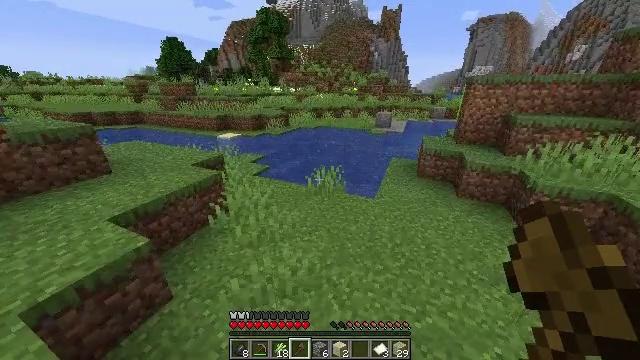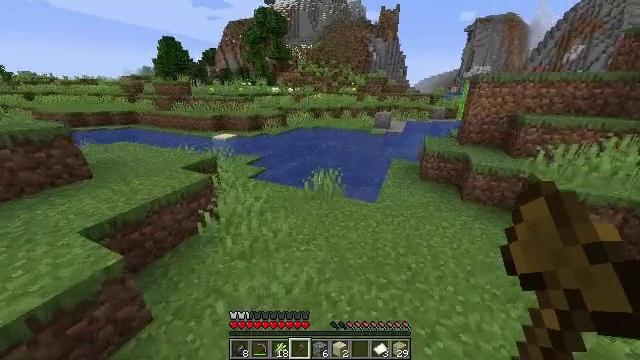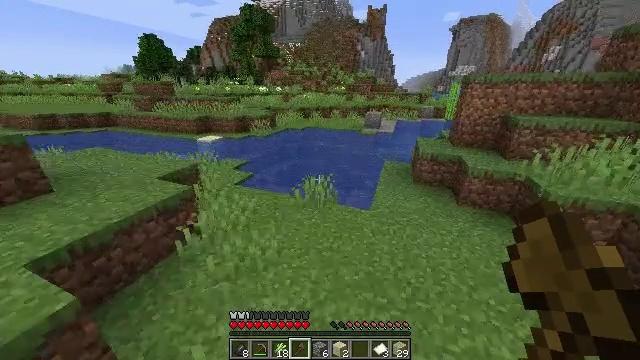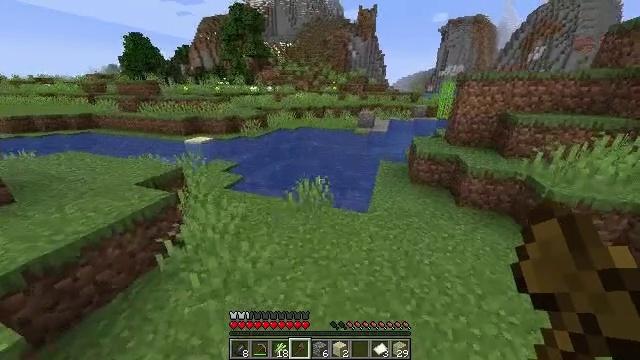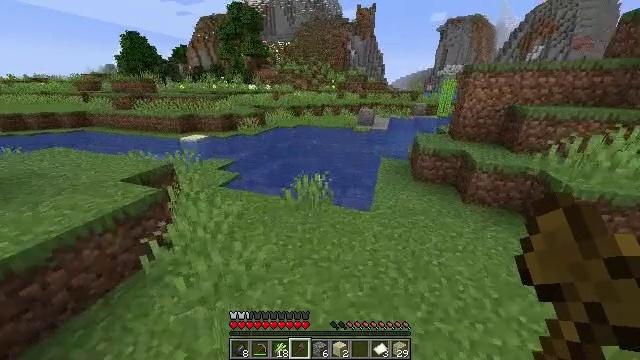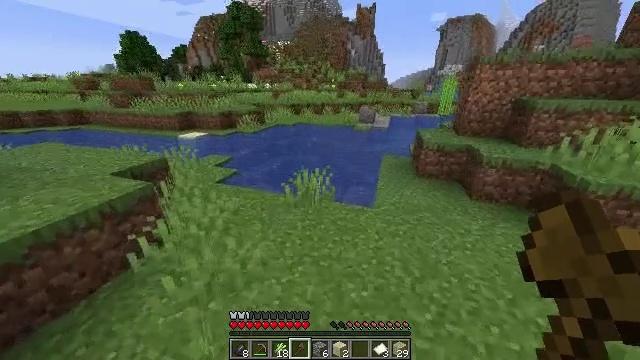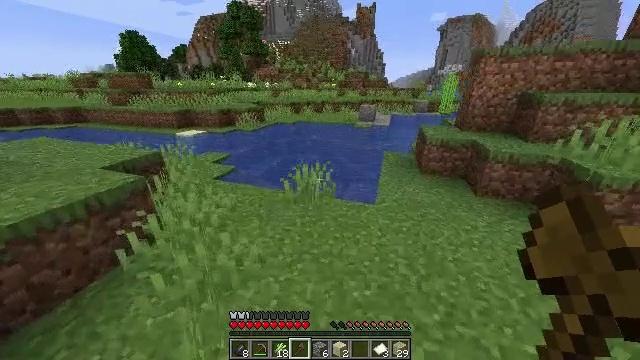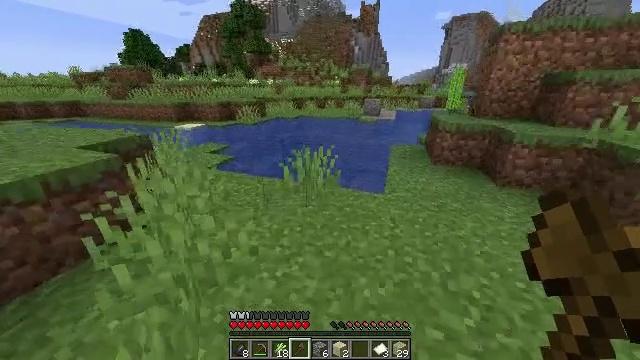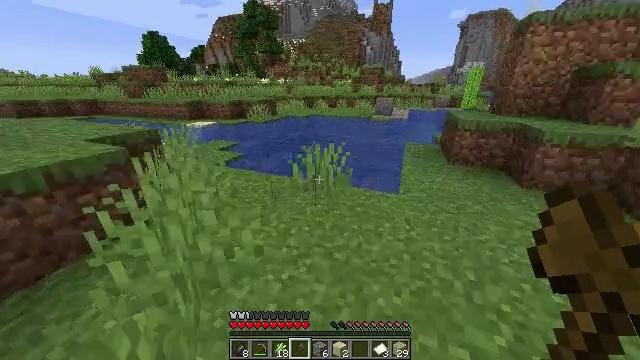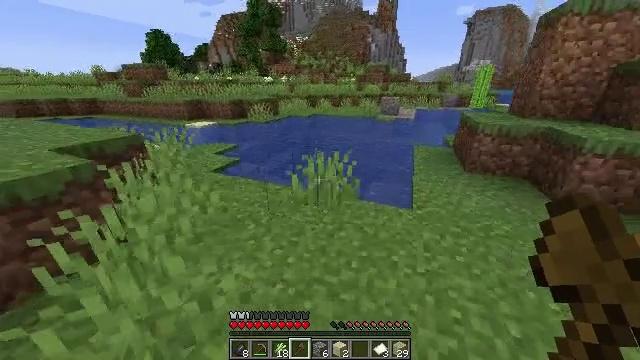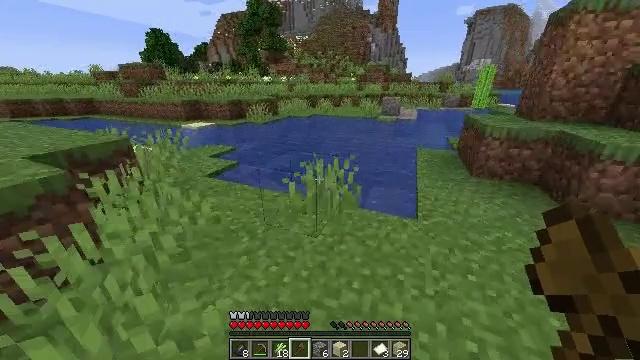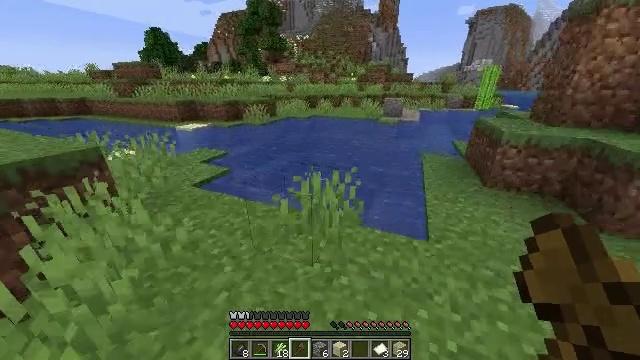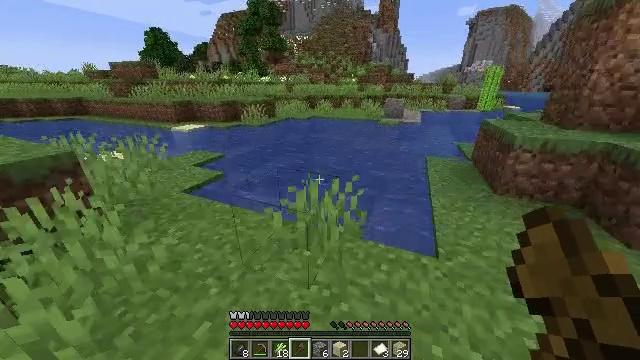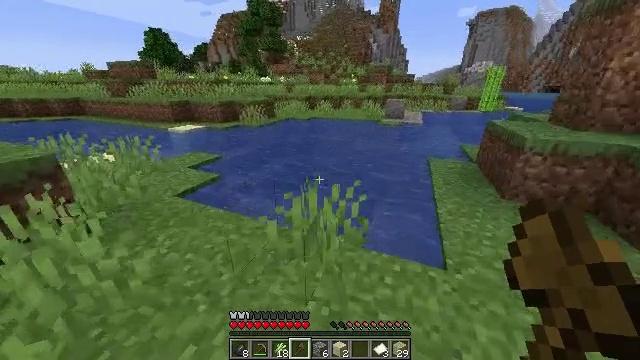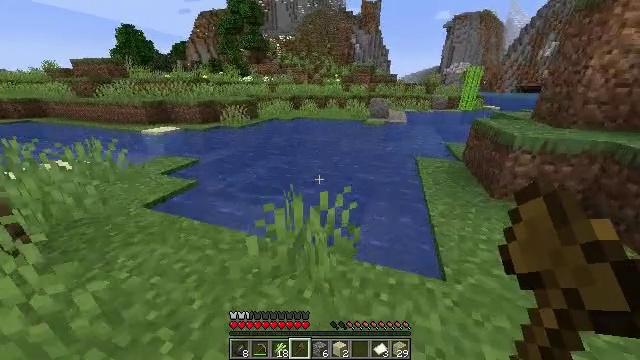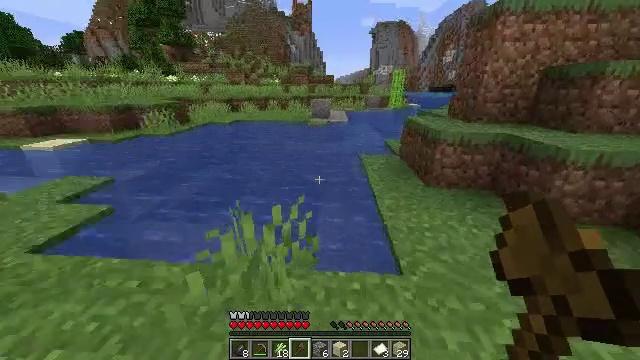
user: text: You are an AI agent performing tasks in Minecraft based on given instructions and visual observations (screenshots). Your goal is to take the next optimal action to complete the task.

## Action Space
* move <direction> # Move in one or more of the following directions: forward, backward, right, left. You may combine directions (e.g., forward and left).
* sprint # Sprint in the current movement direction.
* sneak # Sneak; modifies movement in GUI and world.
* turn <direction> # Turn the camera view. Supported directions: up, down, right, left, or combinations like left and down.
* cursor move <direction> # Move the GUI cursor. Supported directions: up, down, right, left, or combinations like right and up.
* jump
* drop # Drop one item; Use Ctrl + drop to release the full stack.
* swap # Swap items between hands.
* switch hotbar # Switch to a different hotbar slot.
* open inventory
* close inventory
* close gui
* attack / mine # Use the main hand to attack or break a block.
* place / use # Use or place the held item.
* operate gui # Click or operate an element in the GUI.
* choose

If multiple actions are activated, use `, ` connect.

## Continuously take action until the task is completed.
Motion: motion action
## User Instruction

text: Cut down the sugar cane stalks.
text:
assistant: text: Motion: move forward
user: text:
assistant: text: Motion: move forward, turn right
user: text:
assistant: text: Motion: move forward, turn right
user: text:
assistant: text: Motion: move forward
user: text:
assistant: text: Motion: move forward
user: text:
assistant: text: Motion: move forward
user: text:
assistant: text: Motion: move forward
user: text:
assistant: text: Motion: move forward, turn left
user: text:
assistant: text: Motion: move forward
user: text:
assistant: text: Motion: move forward
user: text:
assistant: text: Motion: move forward
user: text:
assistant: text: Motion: move forward
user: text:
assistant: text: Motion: move forward
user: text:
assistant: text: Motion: move forward, turn right
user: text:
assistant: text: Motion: move forward, turn right
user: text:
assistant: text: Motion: move forward, turn right
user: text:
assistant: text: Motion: move forward, turn right
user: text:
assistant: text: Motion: move forward
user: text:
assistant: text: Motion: move forward, turn right
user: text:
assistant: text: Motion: move forward, turn right
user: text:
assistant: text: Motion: move forward
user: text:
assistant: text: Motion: move forward
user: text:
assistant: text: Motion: move forward
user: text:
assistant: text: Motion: move forward
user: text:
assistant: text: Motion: move forward
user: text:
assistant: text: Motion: move forward
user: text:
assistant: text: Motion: move forward
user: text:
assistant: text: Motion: move forward
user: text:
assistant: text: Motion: move forward
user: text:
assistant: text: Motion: move forward